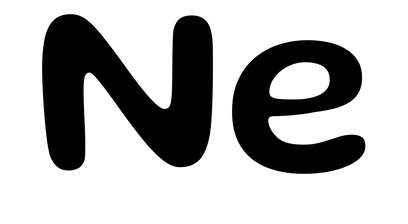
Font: Gluten_Medium